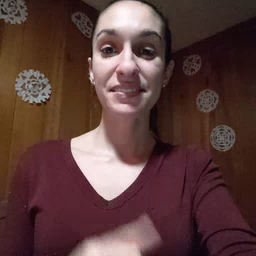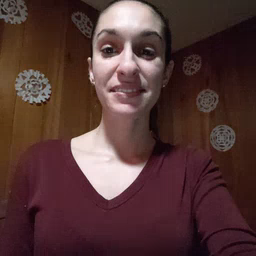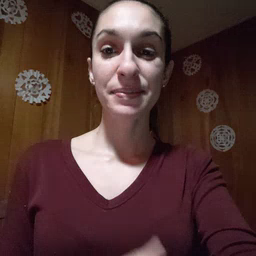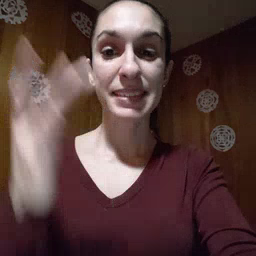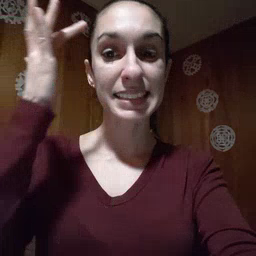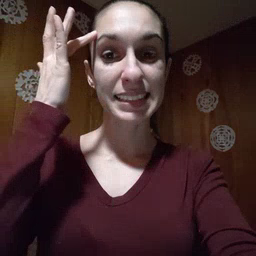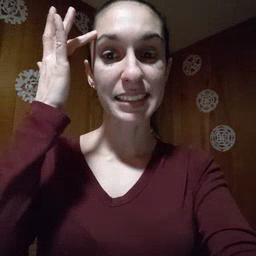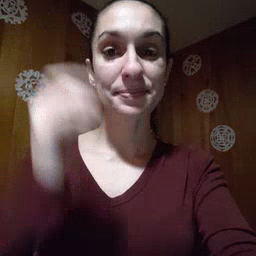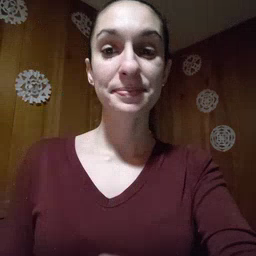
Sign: sick